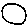
Label: circle